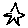
Label: star